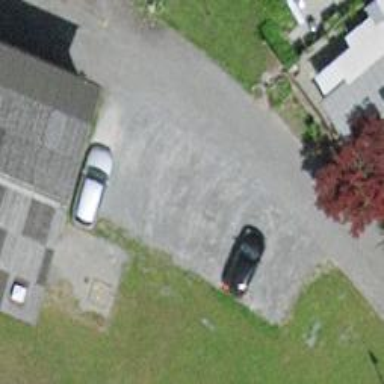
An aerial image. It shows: Parking area.